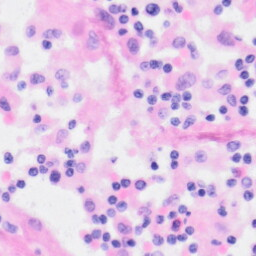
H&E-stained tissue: Kidney